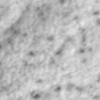
Label: no_change